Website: slack
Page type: billing-address
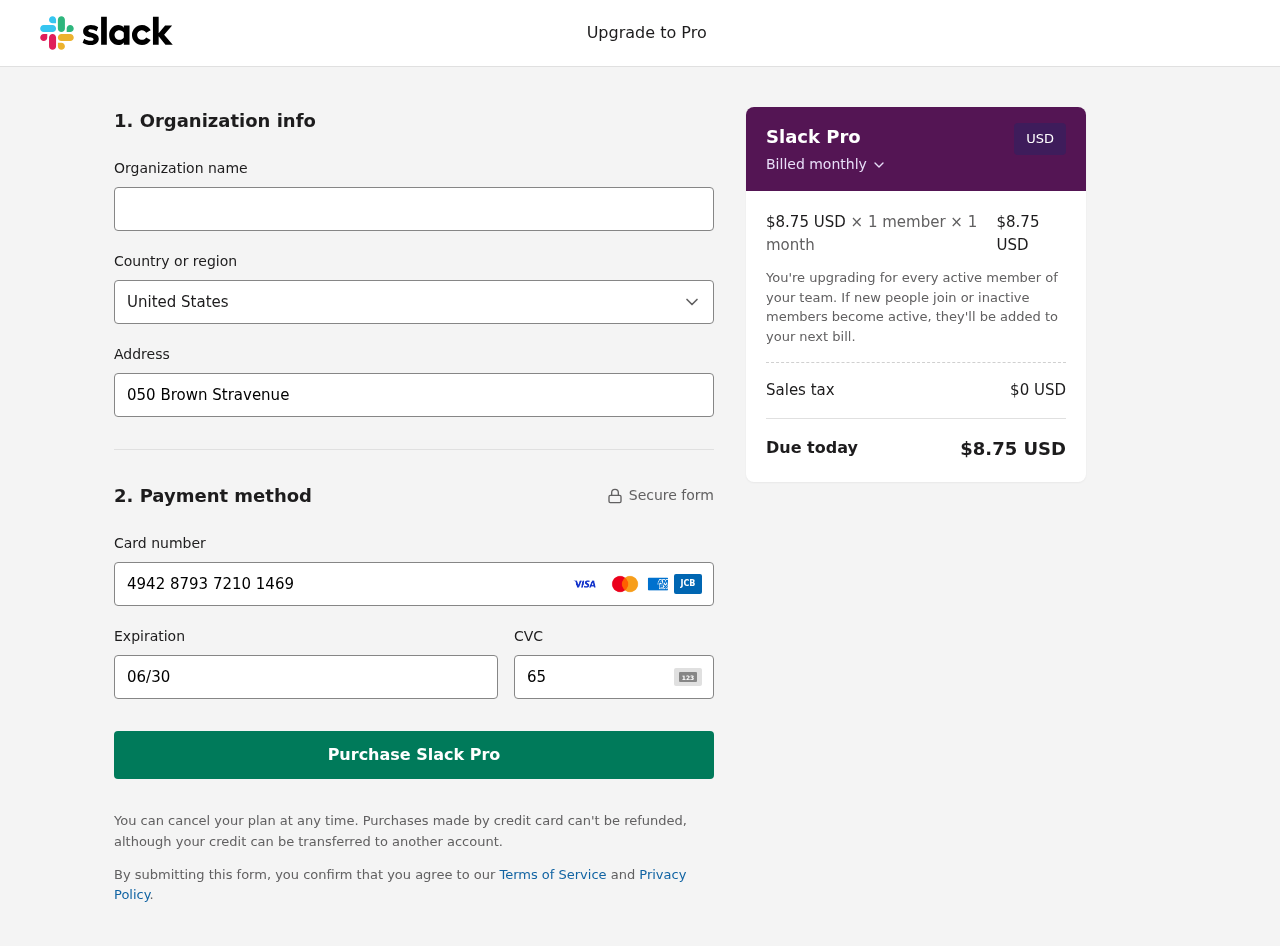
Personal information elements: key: PII_CARD_CVV
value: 652
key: PII_CARD_EXPIRY
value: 06/30
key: PII_CARD_NUMBER
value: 4942 8793 7210 1469
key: PII_COUNTRY
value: United States
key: PII_STREET
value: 050 Brown Stravenue
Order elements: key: ORDER_PRICE_PER_MEMBER
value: $8.75 USD
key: ORDER_MEMBER_COUNT
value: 1
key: ORDER_MONTH_COUNT
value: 1
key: ORDER_SUBTOTAL
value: $8.75 USD
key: ORDER_TAX
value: $0
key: ORDER_TOTAL
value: $8.75 USD